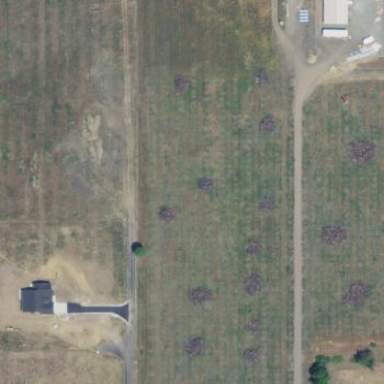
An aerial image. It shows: Orchard.